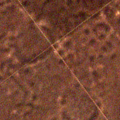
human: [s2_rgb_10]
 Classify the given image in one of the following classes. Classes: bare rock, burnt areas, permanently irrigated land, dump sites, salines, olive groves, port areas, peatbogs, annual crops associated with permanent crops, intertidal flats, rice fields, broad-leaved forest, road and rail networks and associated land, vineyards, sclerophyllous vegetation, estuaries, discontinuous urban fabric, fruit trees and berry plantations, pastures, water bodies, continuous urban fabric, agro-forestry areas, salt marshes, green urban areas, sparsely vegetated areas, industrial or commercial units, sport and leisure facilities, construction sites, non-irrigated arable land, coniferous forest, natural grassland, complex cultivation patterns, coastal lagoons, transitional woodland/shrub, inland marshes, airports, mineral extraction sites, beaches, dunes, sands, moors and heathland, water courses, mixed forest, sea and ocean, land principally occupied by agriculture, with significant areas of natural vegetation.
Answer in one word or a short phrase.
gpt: non-irrigated arable land